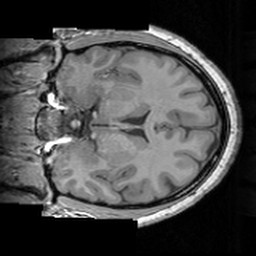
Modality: T1w
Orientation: coronal
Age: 28
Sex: female
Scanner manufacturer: siemens
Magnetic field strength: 3 T
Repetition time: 1.63 s
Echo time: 0.00311 s